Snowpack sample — Loveland Pass, Silver Plume, Colorado, USA (2/11/26, 12:00 PM MST)
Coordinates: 39.663, -105.886
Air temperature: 35 °F
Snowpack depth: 82 cm
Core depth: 40 cm
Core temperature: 23 °F
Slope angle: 13°, slope face: 12°
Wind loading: high
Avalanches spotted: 1
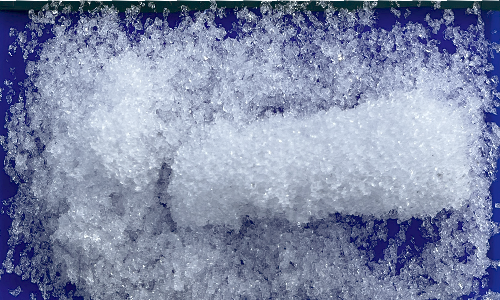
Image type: core
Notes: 1 small avalanche spotted on the north side of the bowl, lots of wind loading